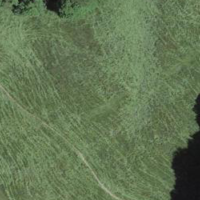
EUNIS habitat code: 23
Species observed at this site:
Rhamnus cathartica